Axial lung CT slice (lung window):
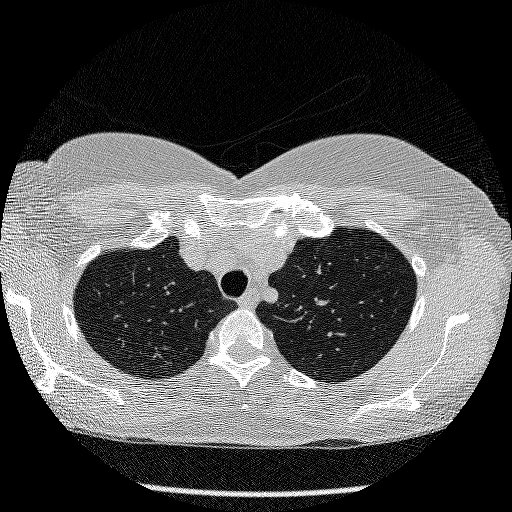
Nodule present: no